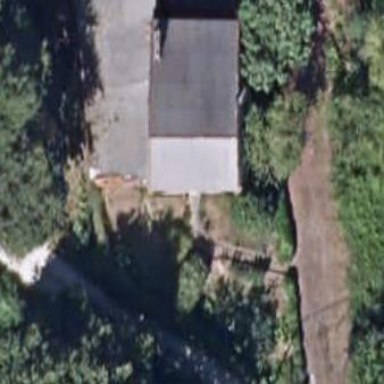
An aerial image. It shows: Simple and straightforward house.